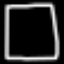
Label: square